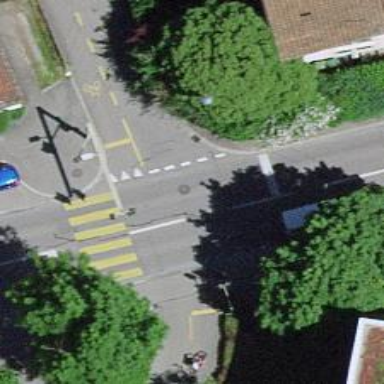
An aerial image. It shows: Road with traffic signals.